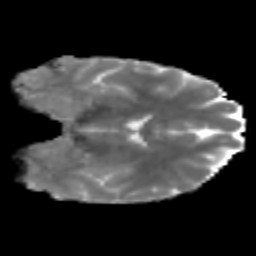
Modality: MD
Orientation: coronal
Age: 24
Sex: female
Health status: healthy
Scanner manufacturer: philips
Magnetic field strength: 3 T
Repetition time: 4.374 s
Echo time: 0.09797 s